Question: My 'RelationshipCodeLookup' table uses as a foreign key the primary key field of the 'AgentTransmission' table. There can be only 5 records in the 'RelationshipCodeLookup' table with the same 'AgentTransmission' primary key.
In order to code this, I simply made a 5 'RelationshipCodeLookup' objects in the 'AgentTranmsission' model. Everything works fine (create/edit/delete), however I cannot get the 'EffectiveDate' to display only it's date.
'''
namespace Monet.Models
{
public partial class AgentTransmission
{
public RelationshipCodeLookup RelationshipCode1 { get; set; }
public RelationshipCodeLookup RelationshipCode2 { get; set; }
public RelationshipCodeLookup RelationshipCode3 { get; set; }
public RelationshipCodeLookup RelationshipCode4 { get; set; }
public RelationshipCodeLookup RelationshipCode5 { get; set; }
public int ID { get; set; }
public Nullable<System.DateTime> EffectiveDate { get; set; }
public Nullable<System.DateTime> TerminationDate { get; set; }
public string InactiveReasonCode { get; set; }
public string RecordStatus { get; set; }
public string EntityType { get; set; }
public string ReferenceType { get; set; }
}
}
'''
'''
namespace Monet.Models
{
[MetadataType(typeof(RelationshipCodeLookupMetaData))]
public partial class RelationshipCodeLookup1
{
public int Id { get; set; }
public string RelationshipId { get; set; }
public Nullable<System.DateTime> EffectiveDate { get; set; }
public System.DateTime LastChangeDate { get; set; }
public string LastChangeId { get; set; }
}
class RelationshipCodeLookupMetaData
{
[DisplayName("Effective Date")]
[DisplayFormat(ApplyFormatInEditMode = true, DataFormatString = "{0:MM/dd/yyyy}")]
public Nullable<System.DateTime> EffectiveDate { get; set; }
}
}
'''
'''
<tr>
<td>@Html.EditorFor(model => model.RelationshipCode1.EffectiveDate, new { @class = "relCodeDate1" })</td>
<td>@Html.TextBoxFor(model => model.RelationshipCode1.RelationshipId, new { @class = "relDistCode1", maxlength = 3 })</td>
</tr>
<tr>
<td>@Html.EditorFor(model => model.RelationshipCode2.EffectiveDate, new { @class = "relCodeDate2" })</td>
<td>@Html.TextBoxFor(model => model.RelationshipCode2.RelationshipId, new { @class = "relDistCode2", maxlength = 3 })</td>
</tr>
<tr>
<td>@Html.EditorFor(model => model.RelationshipCode3.EffectiveDate, new { @class = "relCodeDate3" })</td>
<td>@Html.TextBoxFor(model => model.RelationshipCode3.RelationshipId, new { @class = "relDistCode3", maxlength = 3 })</td>
</tr>
<tr>
<td>@Html.EditorFor(model => model.RelationshipCode4.EffectiveDate, new { @class = "relCodeDate4" })</td>
<td>@Html.TextBoxFor(model => model.RelationshipCode4.RelationshipId, new { @class = "relDistCode4", maxlength = 3 })</td>
</tr>
<tr>
<td>@Html.EditorFor(model => model.RelationshipCode5.EffectiveDate, new { @class = "relCodeDate5" })</td>
<td>@Html.TextBoxFor(model => model.RelationshipCode5.RelationshipId, new { @class = "relDistCode5", maxlength = 3 })</td>
</tr>
'''

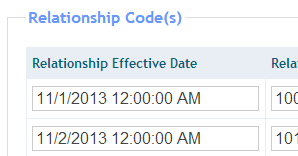
Answer: I would create your own editor template that looks like this (Views/Shared/EditorTemplates):
'''
@model DateTime?
@Html.TextBox("", (Model.HasValue ? Model.Value.ToString("MM/dd/yyyy") : string.Empty), new { @class = "form-control" })
'''
Then use it like this:
'''
@Html.EditorFor(m => m.EffectiveDate, "NullableDate")
'''
All this is doing is overriding the default '.ToString()' call which gives you the full date and time.